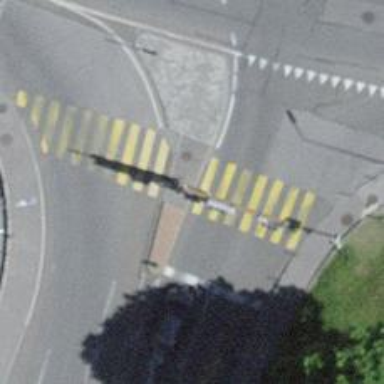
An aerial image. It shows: Uncontrolled zebra crossing with central island.